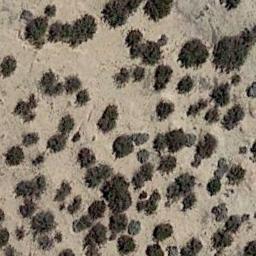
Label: chaparral